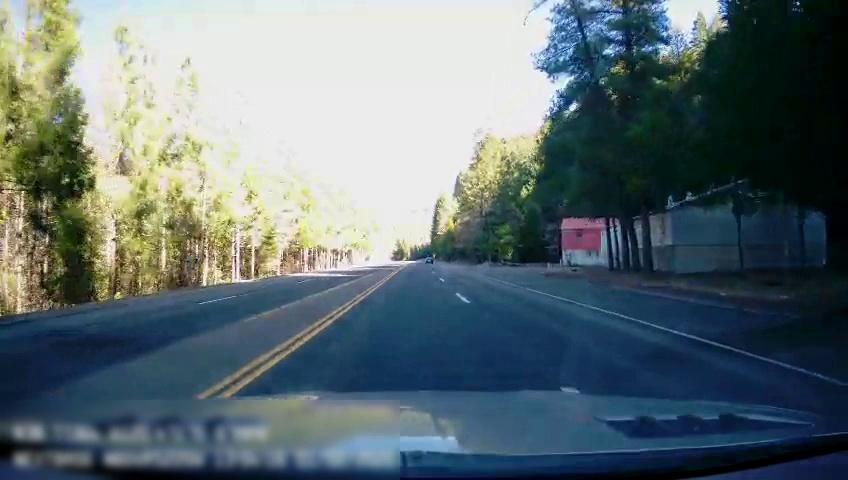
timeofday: Day
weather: Sunny
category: Drivable Space
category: Vehicles | Car
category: Lanes | Opposite Lane
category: Lanes | Alternate Lane
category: Lanes | Current Lane
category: Lanes | Opposite Lane
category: Lanes | Current Lane
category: Lanes | Alternate Lane
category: Lanes | Opposite Lane